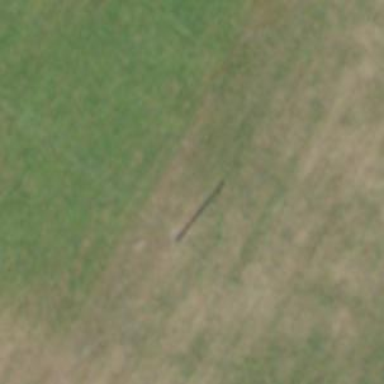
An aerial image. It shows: Minor power line.